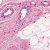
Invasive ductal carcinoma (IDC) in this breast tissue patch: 0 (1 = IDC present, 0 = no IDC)